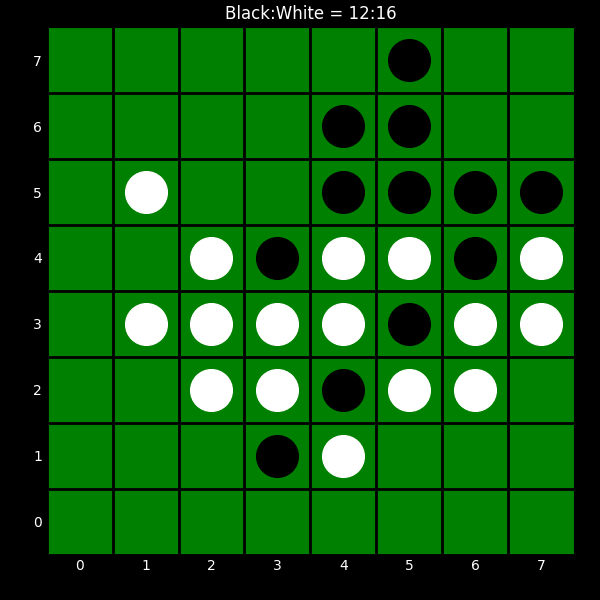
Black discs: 12
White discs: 16